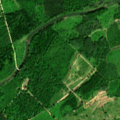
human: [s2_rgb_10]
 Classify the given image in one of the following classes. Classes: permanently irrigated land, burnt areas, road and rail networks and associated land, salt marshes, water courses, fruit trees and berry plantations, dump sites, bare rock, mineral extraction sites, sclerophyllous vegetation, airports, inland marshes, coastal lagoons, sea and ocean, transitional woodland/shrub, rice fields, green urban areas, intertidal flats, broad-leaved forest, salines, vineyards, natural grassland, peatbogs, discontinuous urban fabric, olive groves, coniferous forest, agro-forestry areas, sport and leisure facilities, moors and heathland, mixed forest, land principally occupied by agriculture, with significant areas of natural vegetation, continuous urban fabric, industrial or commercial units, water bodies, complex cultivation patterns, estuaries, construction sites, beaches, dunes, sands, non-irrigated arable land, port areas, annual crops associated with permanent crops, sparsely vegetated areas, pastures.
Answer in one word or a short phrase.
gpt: broad-leaved forest